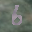
Label: 6